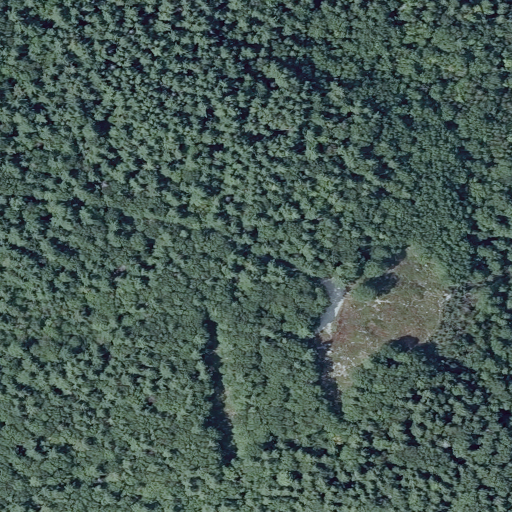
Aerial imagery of mountain in Maine named Blueberry Hill containing mixed forest, evergreen forest, deciduous forest, open development, pasture, and low intensity development